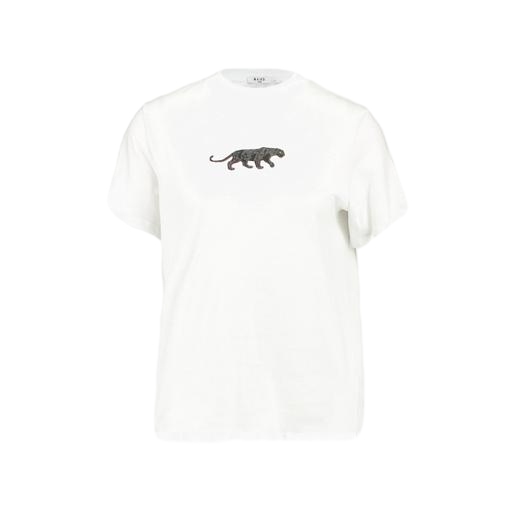
tiger t-shirt, green panther tee, t-shirt wild print, white background